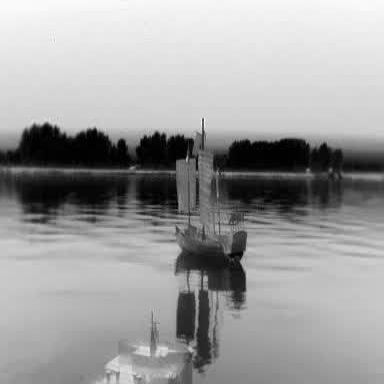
There are two objects shown in the infrared image, including a container_ship, and a sailboat.